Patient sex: M
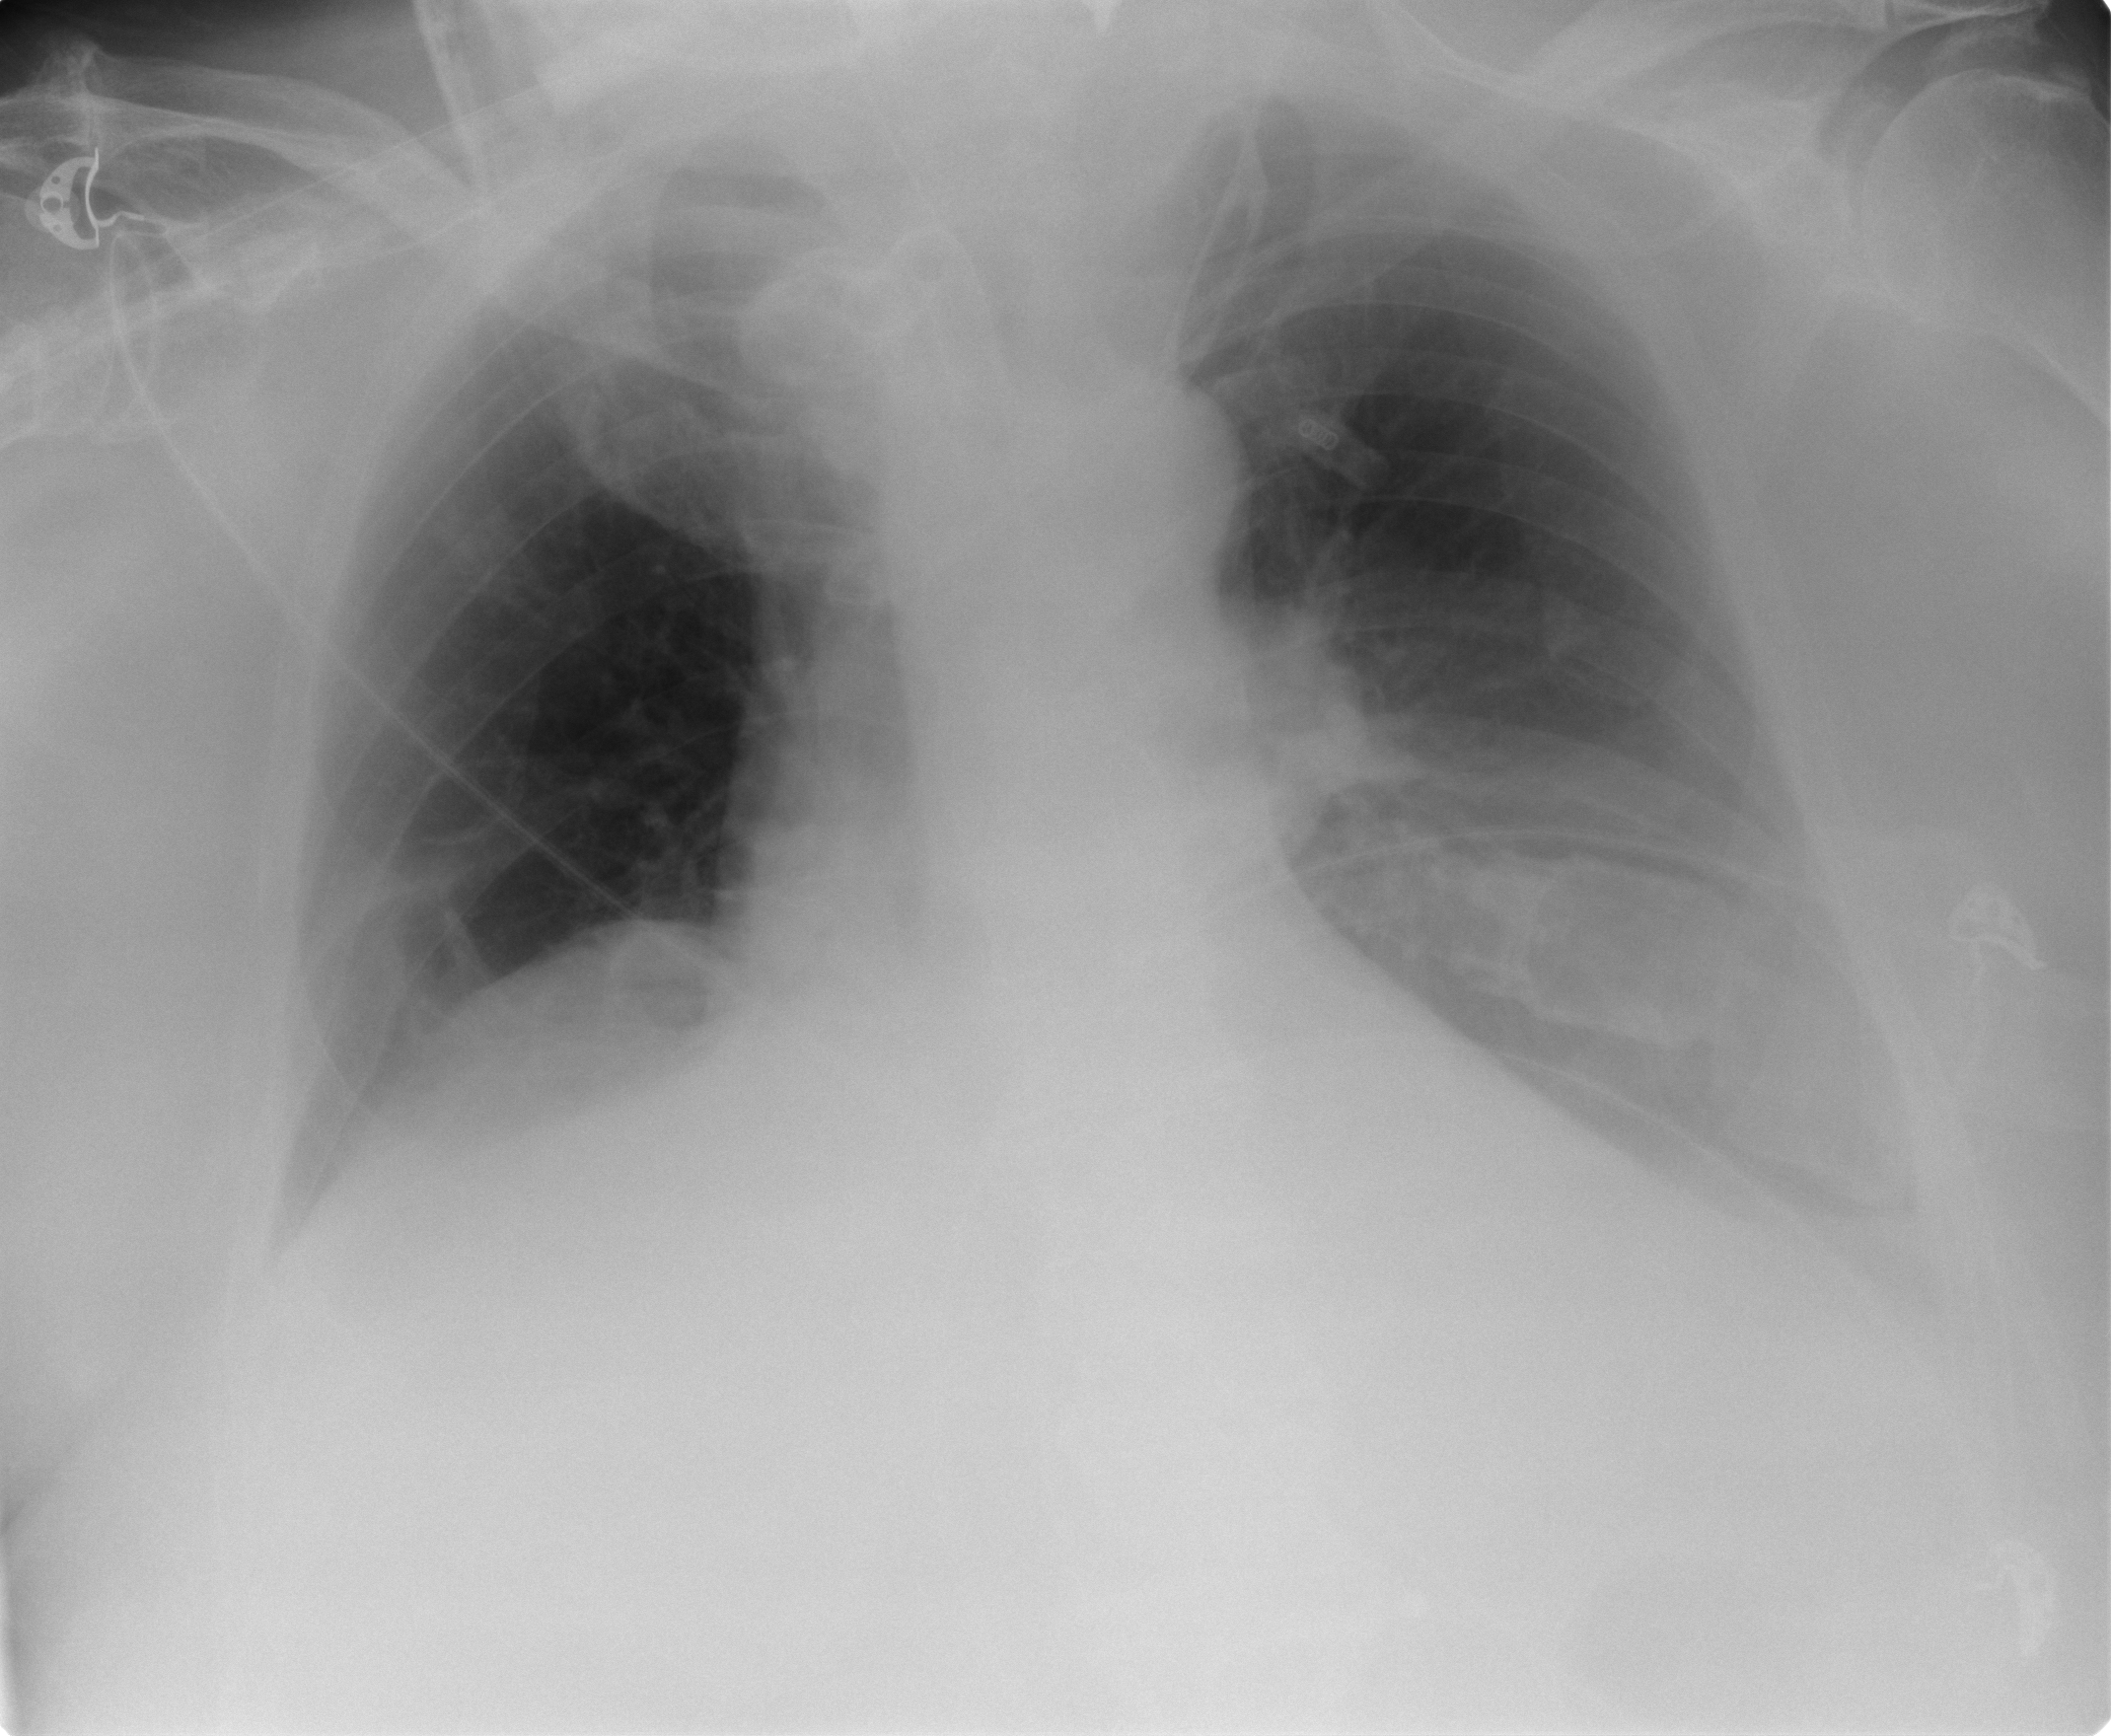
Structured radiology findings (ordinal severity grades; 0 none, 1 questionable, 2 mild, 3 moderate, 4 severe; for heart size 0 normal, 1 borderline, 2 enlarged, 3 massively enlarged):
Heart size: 2
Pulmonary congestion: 1
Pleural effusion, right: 2
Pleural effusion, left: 3
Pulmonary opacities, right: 0
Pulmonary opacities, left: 0
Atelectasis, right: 2
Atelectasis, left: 3